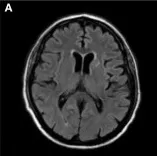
Shoot from brain MRI of May 8 in :. Show T2-FLAIR acquisition.
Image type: radiology (mri)